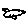
Label: bird